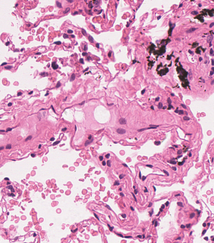
Tumor epithelial tissue: no
Tumor-associated stroma tissue: no
Normal tissue: yes